Question: I'm going to have an application which will look like this:

As you can see, I'll have three buttons (including the envelop icon) aligned in a circle. This is rather easy to achieve in Photoshop, but NOT in android layout XMLs. Which layout class do you think is best in this case?
One more thing, how can I have a completely transparent button with an image in the middle. When I set
'''
android:alpha="0"
'''
the image also disappears which is not what I want. Any idea?
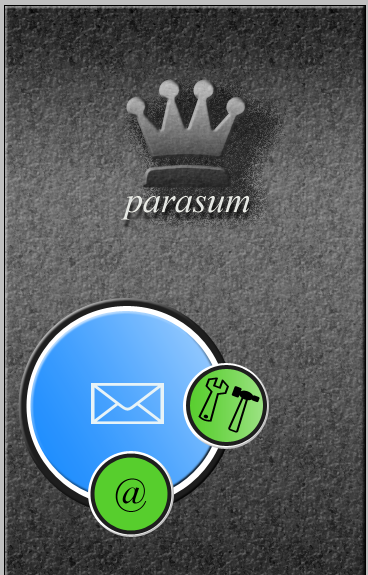
Answer: > This is rather easy to achieve in Photoshop, but NOT in android layout XMLs.
Not really - you feel it's easy in Photoshop because you how to do this in Photoshop. Once you have a fair idea of Android layout, that too will become easy for you.
> Which layout class do you think is best in this case?
If I were to do this, I would have used 'RelativeLayout' as the position of the two smaller buttons are relative to the larger one. Similarly the buttons as a whole is relative to the screen. So, may be 2 'RelativeLayout's - 1 nested inside the other.
> how can I have a completely transparent button with an image in the middle
Use transparency as the background.
'android:background="@android:color/transparent"'